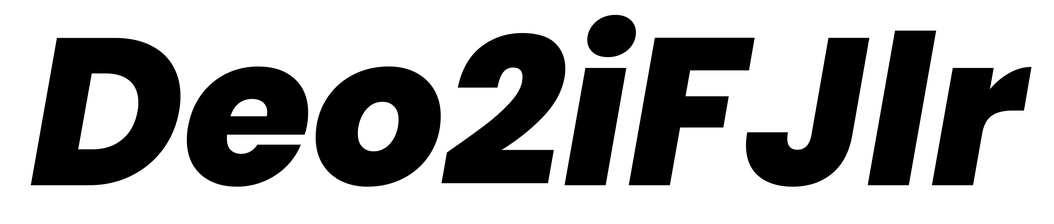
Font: Poppins-ExtraBoldItalic